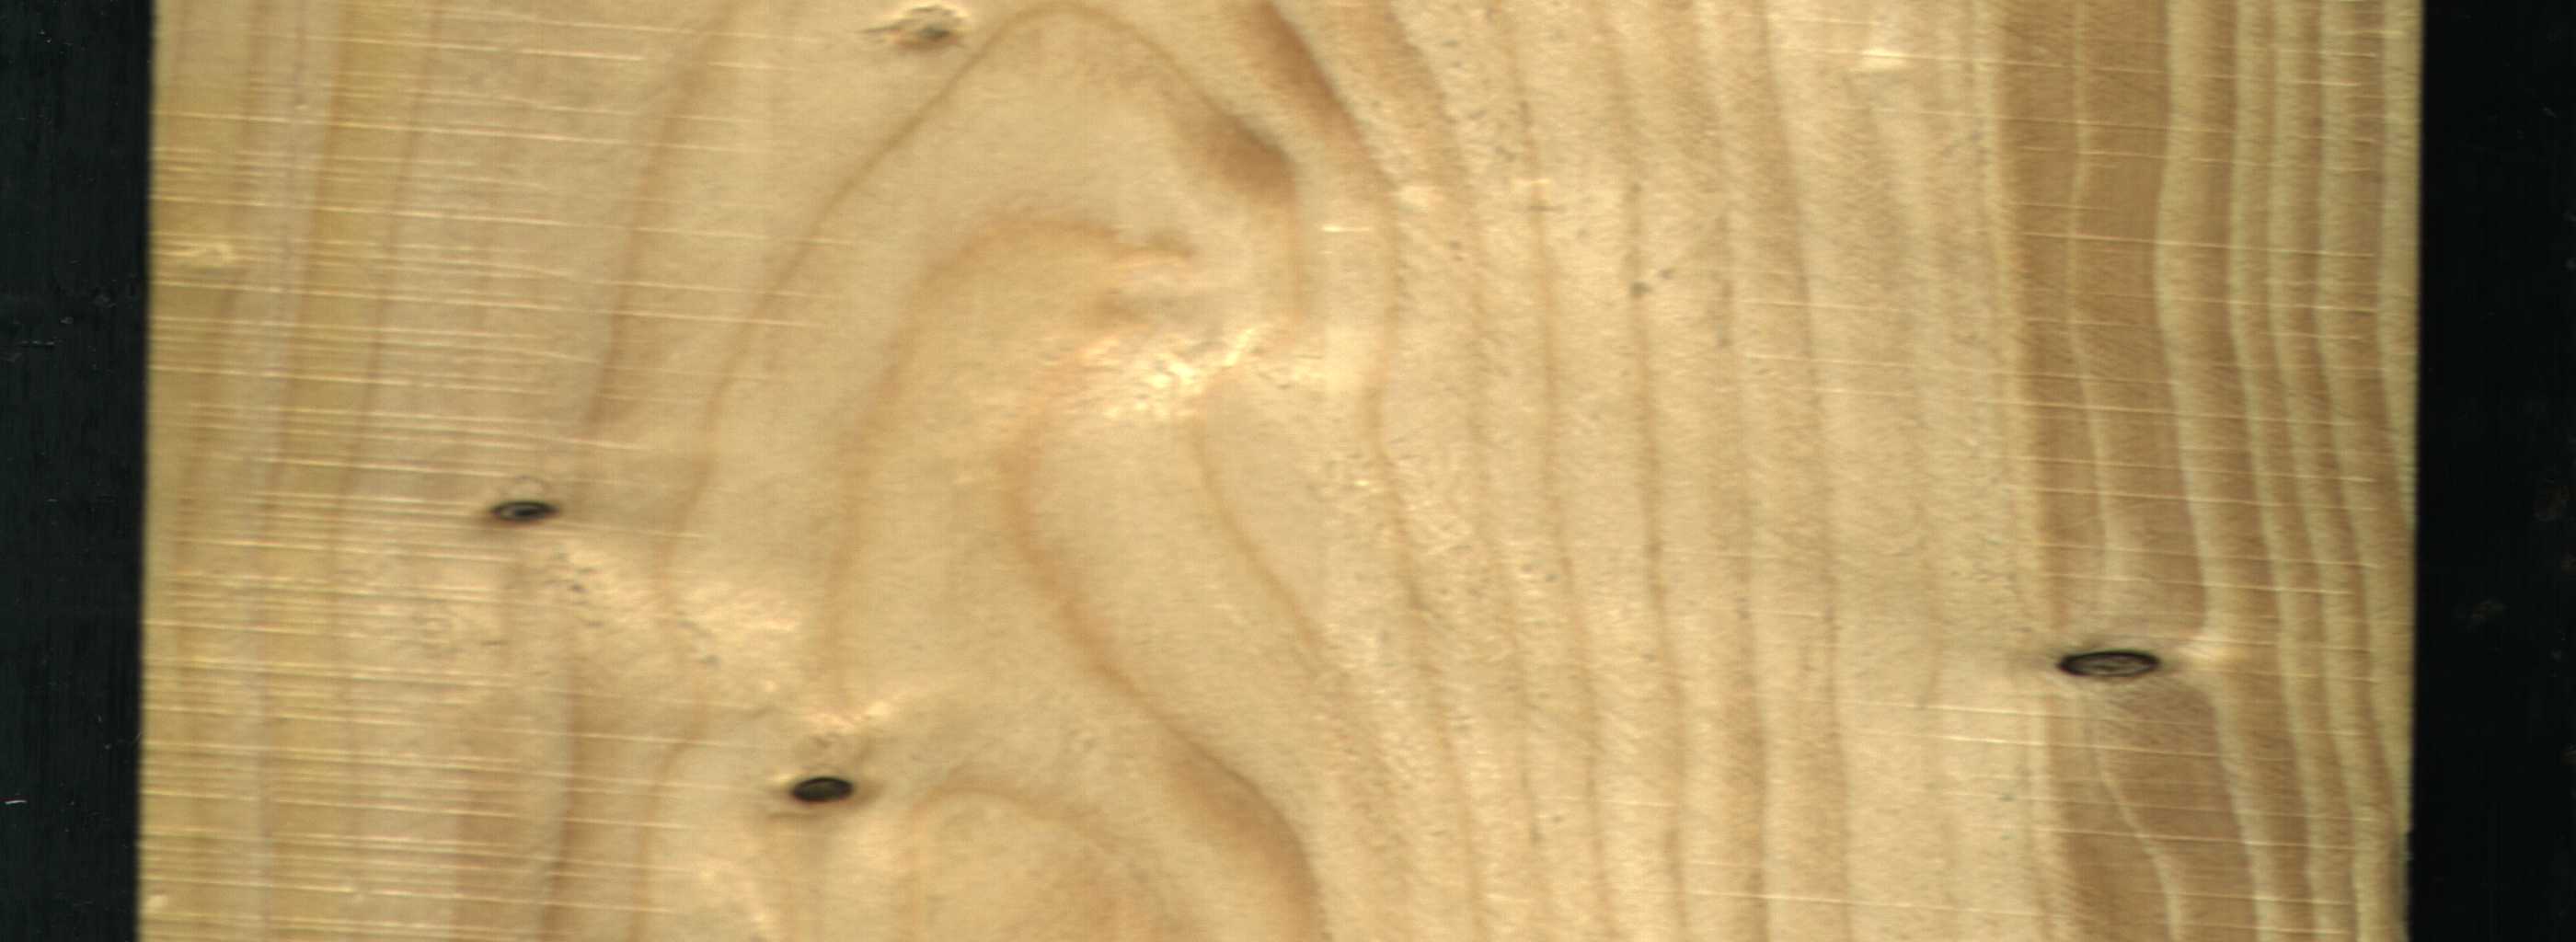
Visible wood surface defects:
Dead_Knot
Dead_Knot
Dead_Knot
Live_Knot